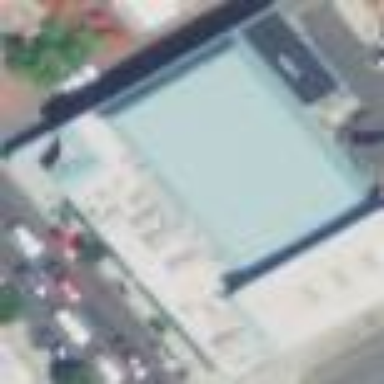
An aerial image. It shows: Theatre building.